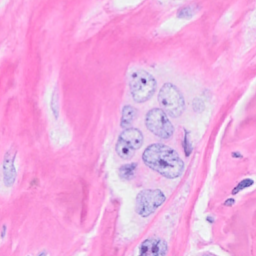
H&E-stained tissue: Breast